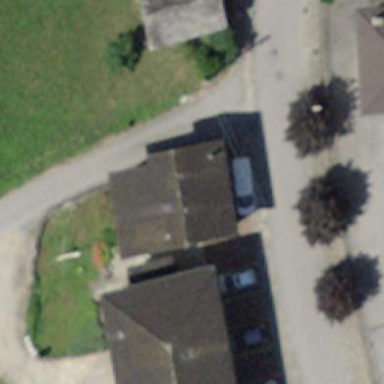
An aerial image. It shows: Simple and straightforward house.